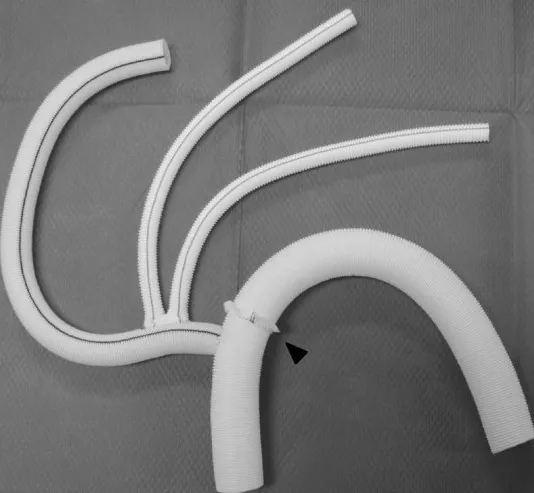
Collared graft for aortic arch debranching. The distance from the collar to the distal edge of the graft is 10 cm in length; this part of the graft is inserted into the aorta as a long elephant trunk. Arrow head indicates the collar of the graft.
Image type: radiology (x_ray)